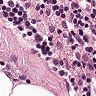
Metastatic tissue present: yes